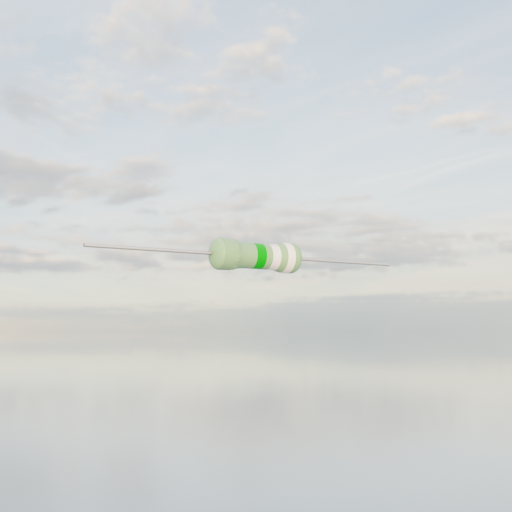
Resistor colour bands (in order): green, white, white